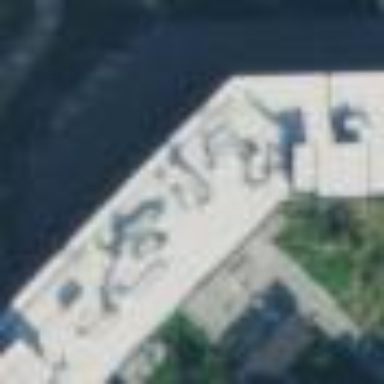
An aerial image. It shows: Building with silver-colored roof.